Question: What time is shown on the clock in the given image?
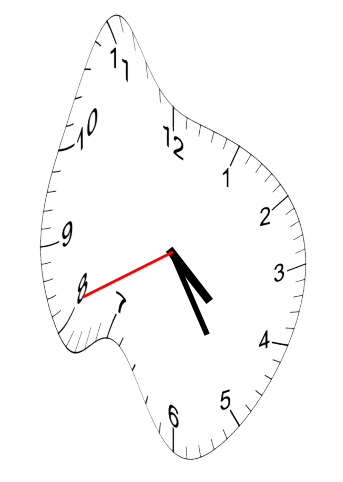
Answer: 04:24:41